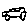
Label: car